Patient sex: M
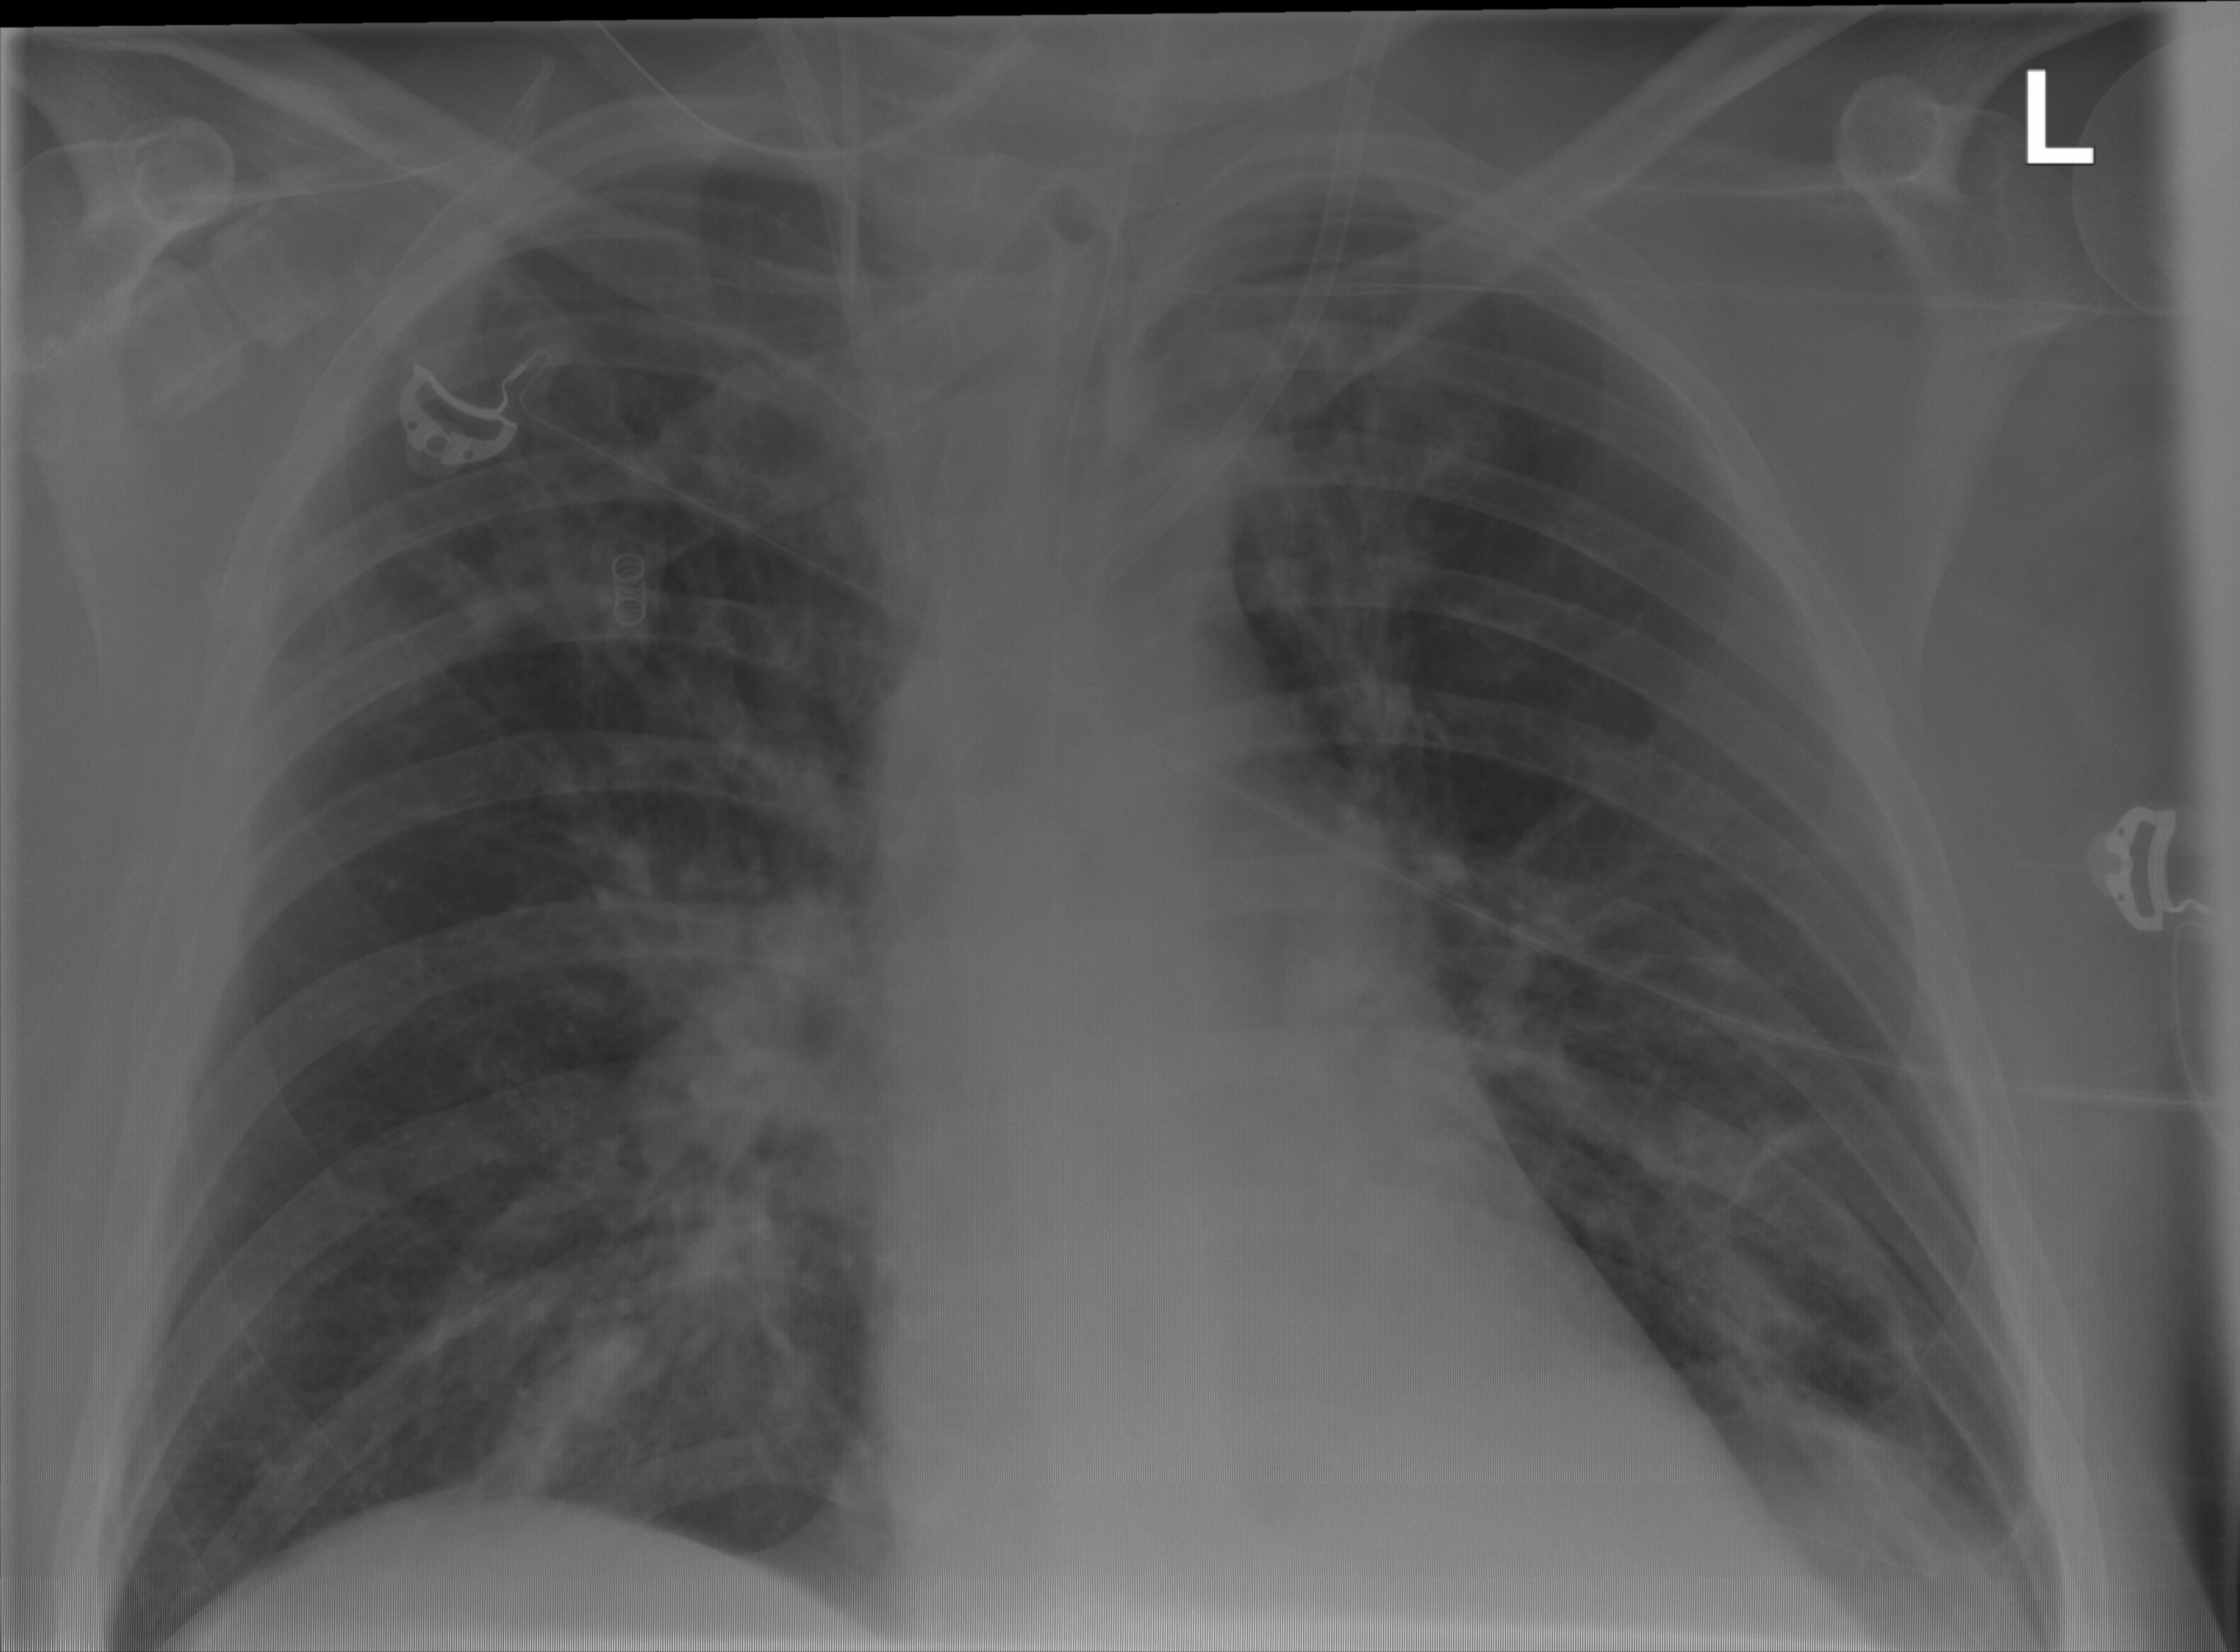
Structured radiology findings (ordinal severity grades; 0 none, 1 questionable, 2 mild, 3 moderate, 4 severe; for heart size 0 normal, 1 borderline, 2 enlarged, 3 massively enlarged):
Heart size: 1
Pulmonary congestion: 0
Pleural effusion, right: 0
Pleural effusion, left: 0
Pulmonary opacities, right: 0
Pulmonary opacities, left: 2
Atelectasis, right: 0
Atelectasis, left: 0